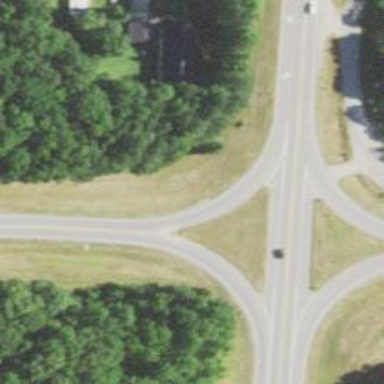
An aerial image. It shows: Trunk link highway.